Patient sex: M
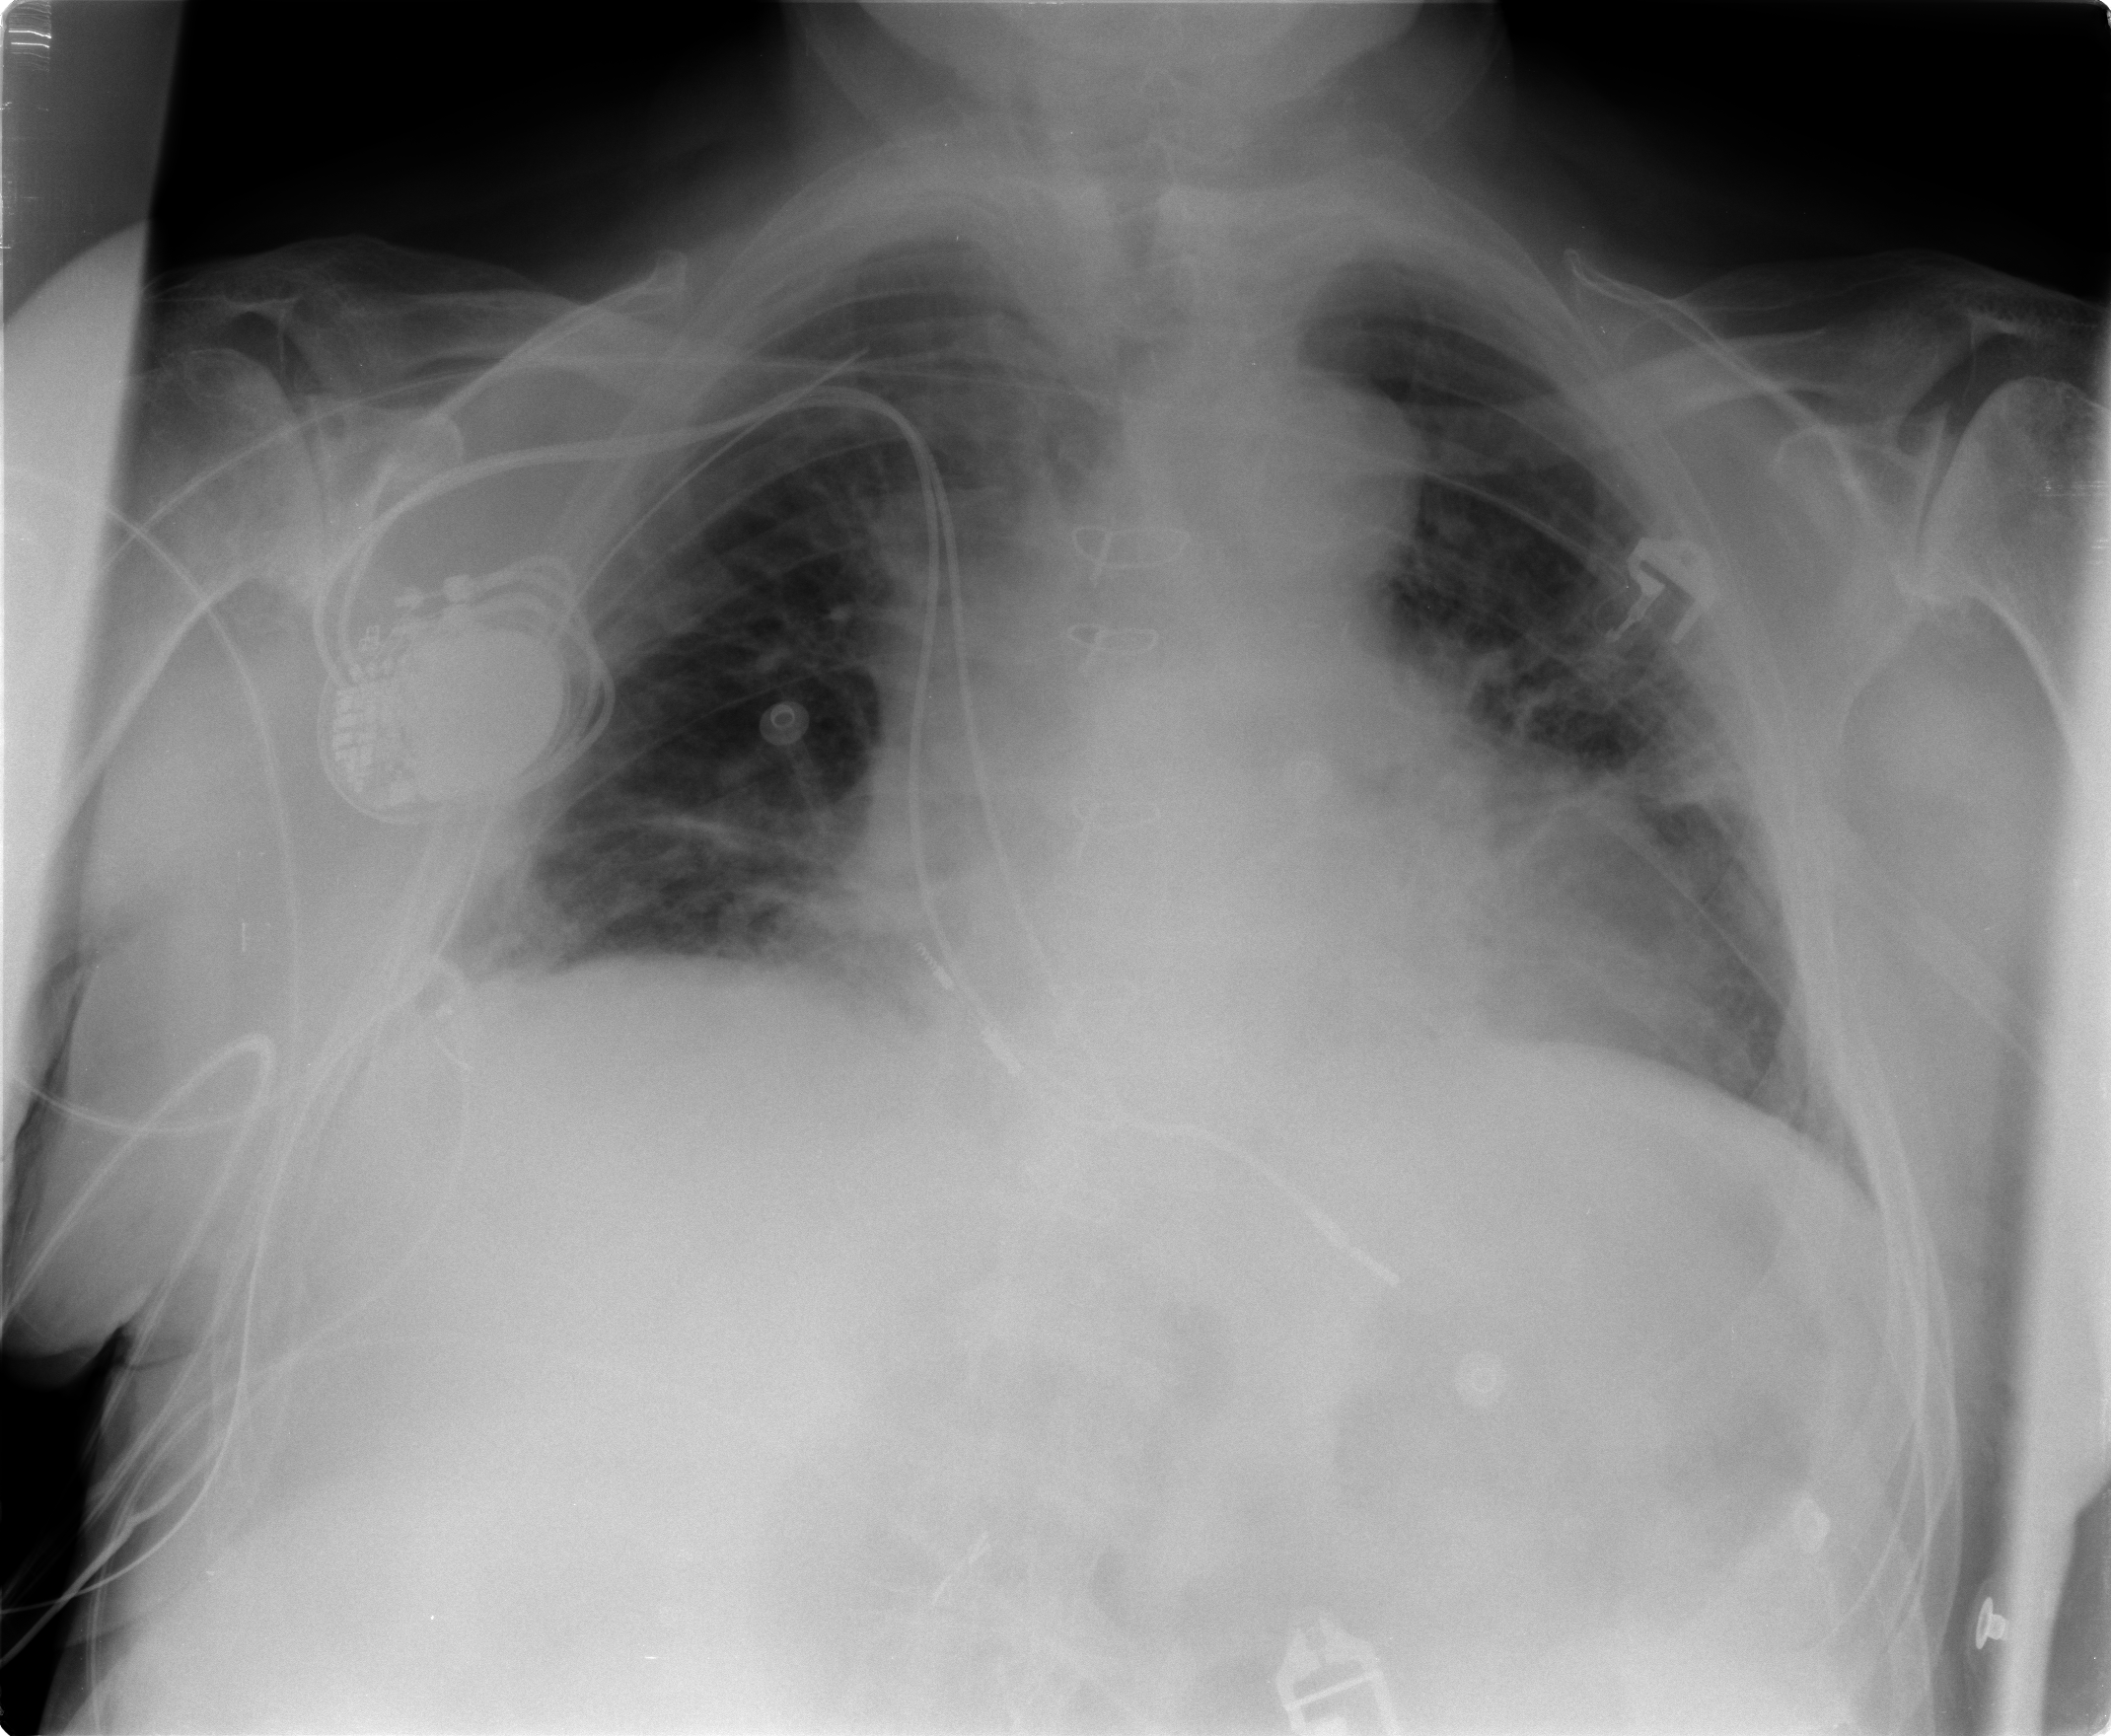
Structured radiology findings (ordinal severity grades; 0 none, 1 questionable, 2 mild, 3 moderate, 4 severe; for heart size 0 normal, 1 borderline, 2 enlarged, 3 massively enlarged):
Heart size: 2
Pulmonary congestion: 2
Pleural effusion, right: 2
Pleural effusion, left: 0
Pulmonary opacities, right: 2
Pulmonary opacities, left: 0
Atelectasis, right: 2
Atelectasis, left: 2